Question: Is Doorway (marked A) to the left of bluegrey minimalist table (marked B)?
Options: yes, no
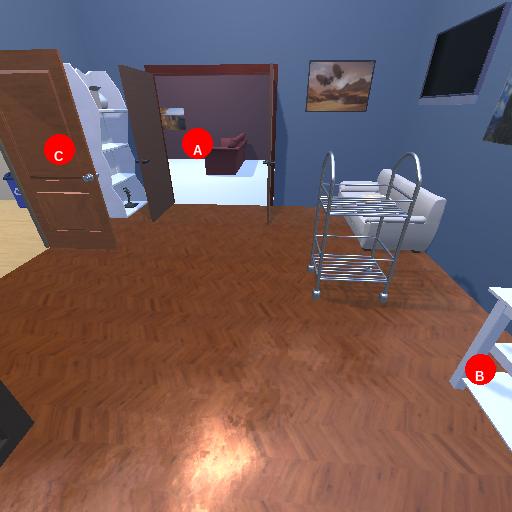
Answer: yes